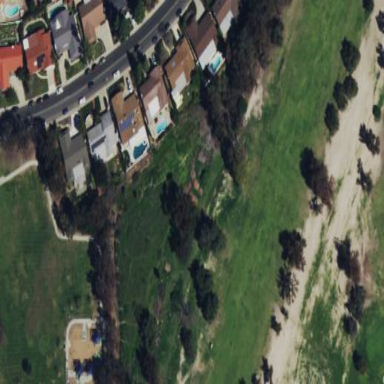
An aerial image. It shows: Golf fairway surrounded by grass.